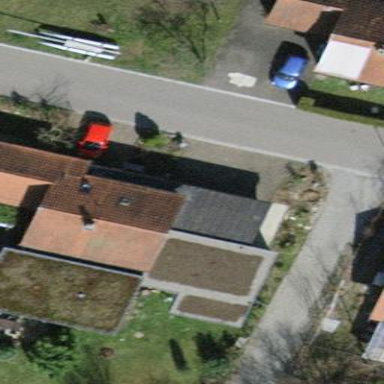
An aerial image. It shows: Building with tiled roof.